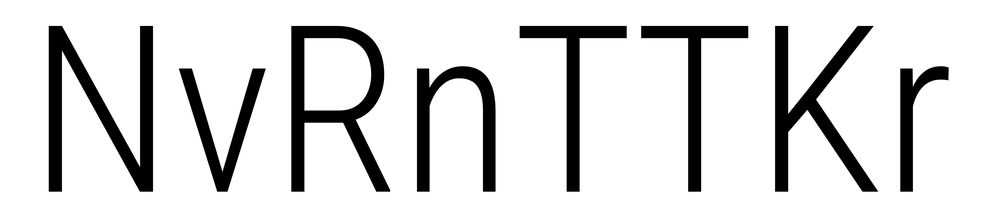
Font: Roboto_Condensed_Light